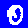
Digit: 0